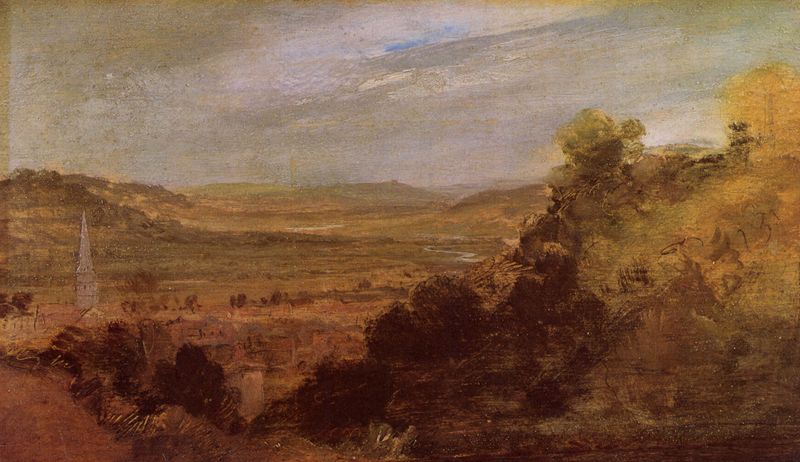
Titel: Godalming vom Süden aus gesehen
Künstler: William Turner
Standort: London
Institution: Tate Gallery
Schlagwörter: baum, berg, blau, dunkel, gemälde, himmel, schatten, wasser, wolken, aquarell, bäume, fluss, gelb, grün, impressionismus, kirchturm, landschaft, stadt, braun, frankreich, frau, grau, holz, licht, schwarz, vordergrund, weiss, ölbild, ausblick, gras, haus, weg, wiese, haube, malerei, spitze, bild, öl, bach, ebene, feld, felder, gräser, horizont, häuser, hügel, natur, weite, wolen, busch, büsche, gebüsch, kirche, sonne, sträucher, gold, gotik, tal, kirchturmspitze, turm, aussicht, sommer, ansicht, ort, vedute, abhang, berge, hang, dorf, landschaftsmalerei, vegetation, herbst, böschung, romantik, constable, sturm, turner, spitz, monet, eindruck, regen, kirchenturm, wolkig, helm, pinsel, verschwommen, gotisch, tümpel, romanik, weich, engalnd, bräunlich, romanisch, dirf, bsche, spitzhelm, gewiter, hoirzont, pinseil